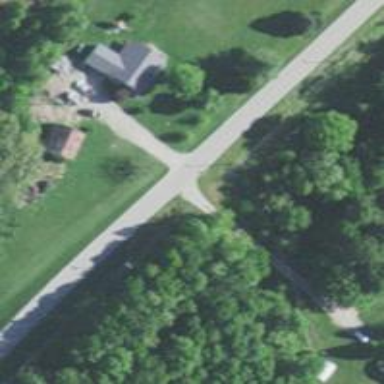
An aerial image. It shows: Secondary road.